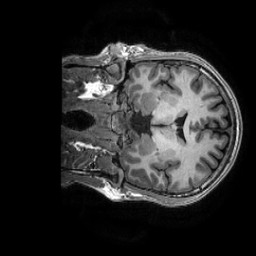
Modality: T1w
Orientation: coronal
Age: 31
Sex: male
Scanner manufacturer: ge
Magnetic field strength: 3 T
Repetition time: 0.0073 s
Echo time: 0.003 s